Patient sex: F
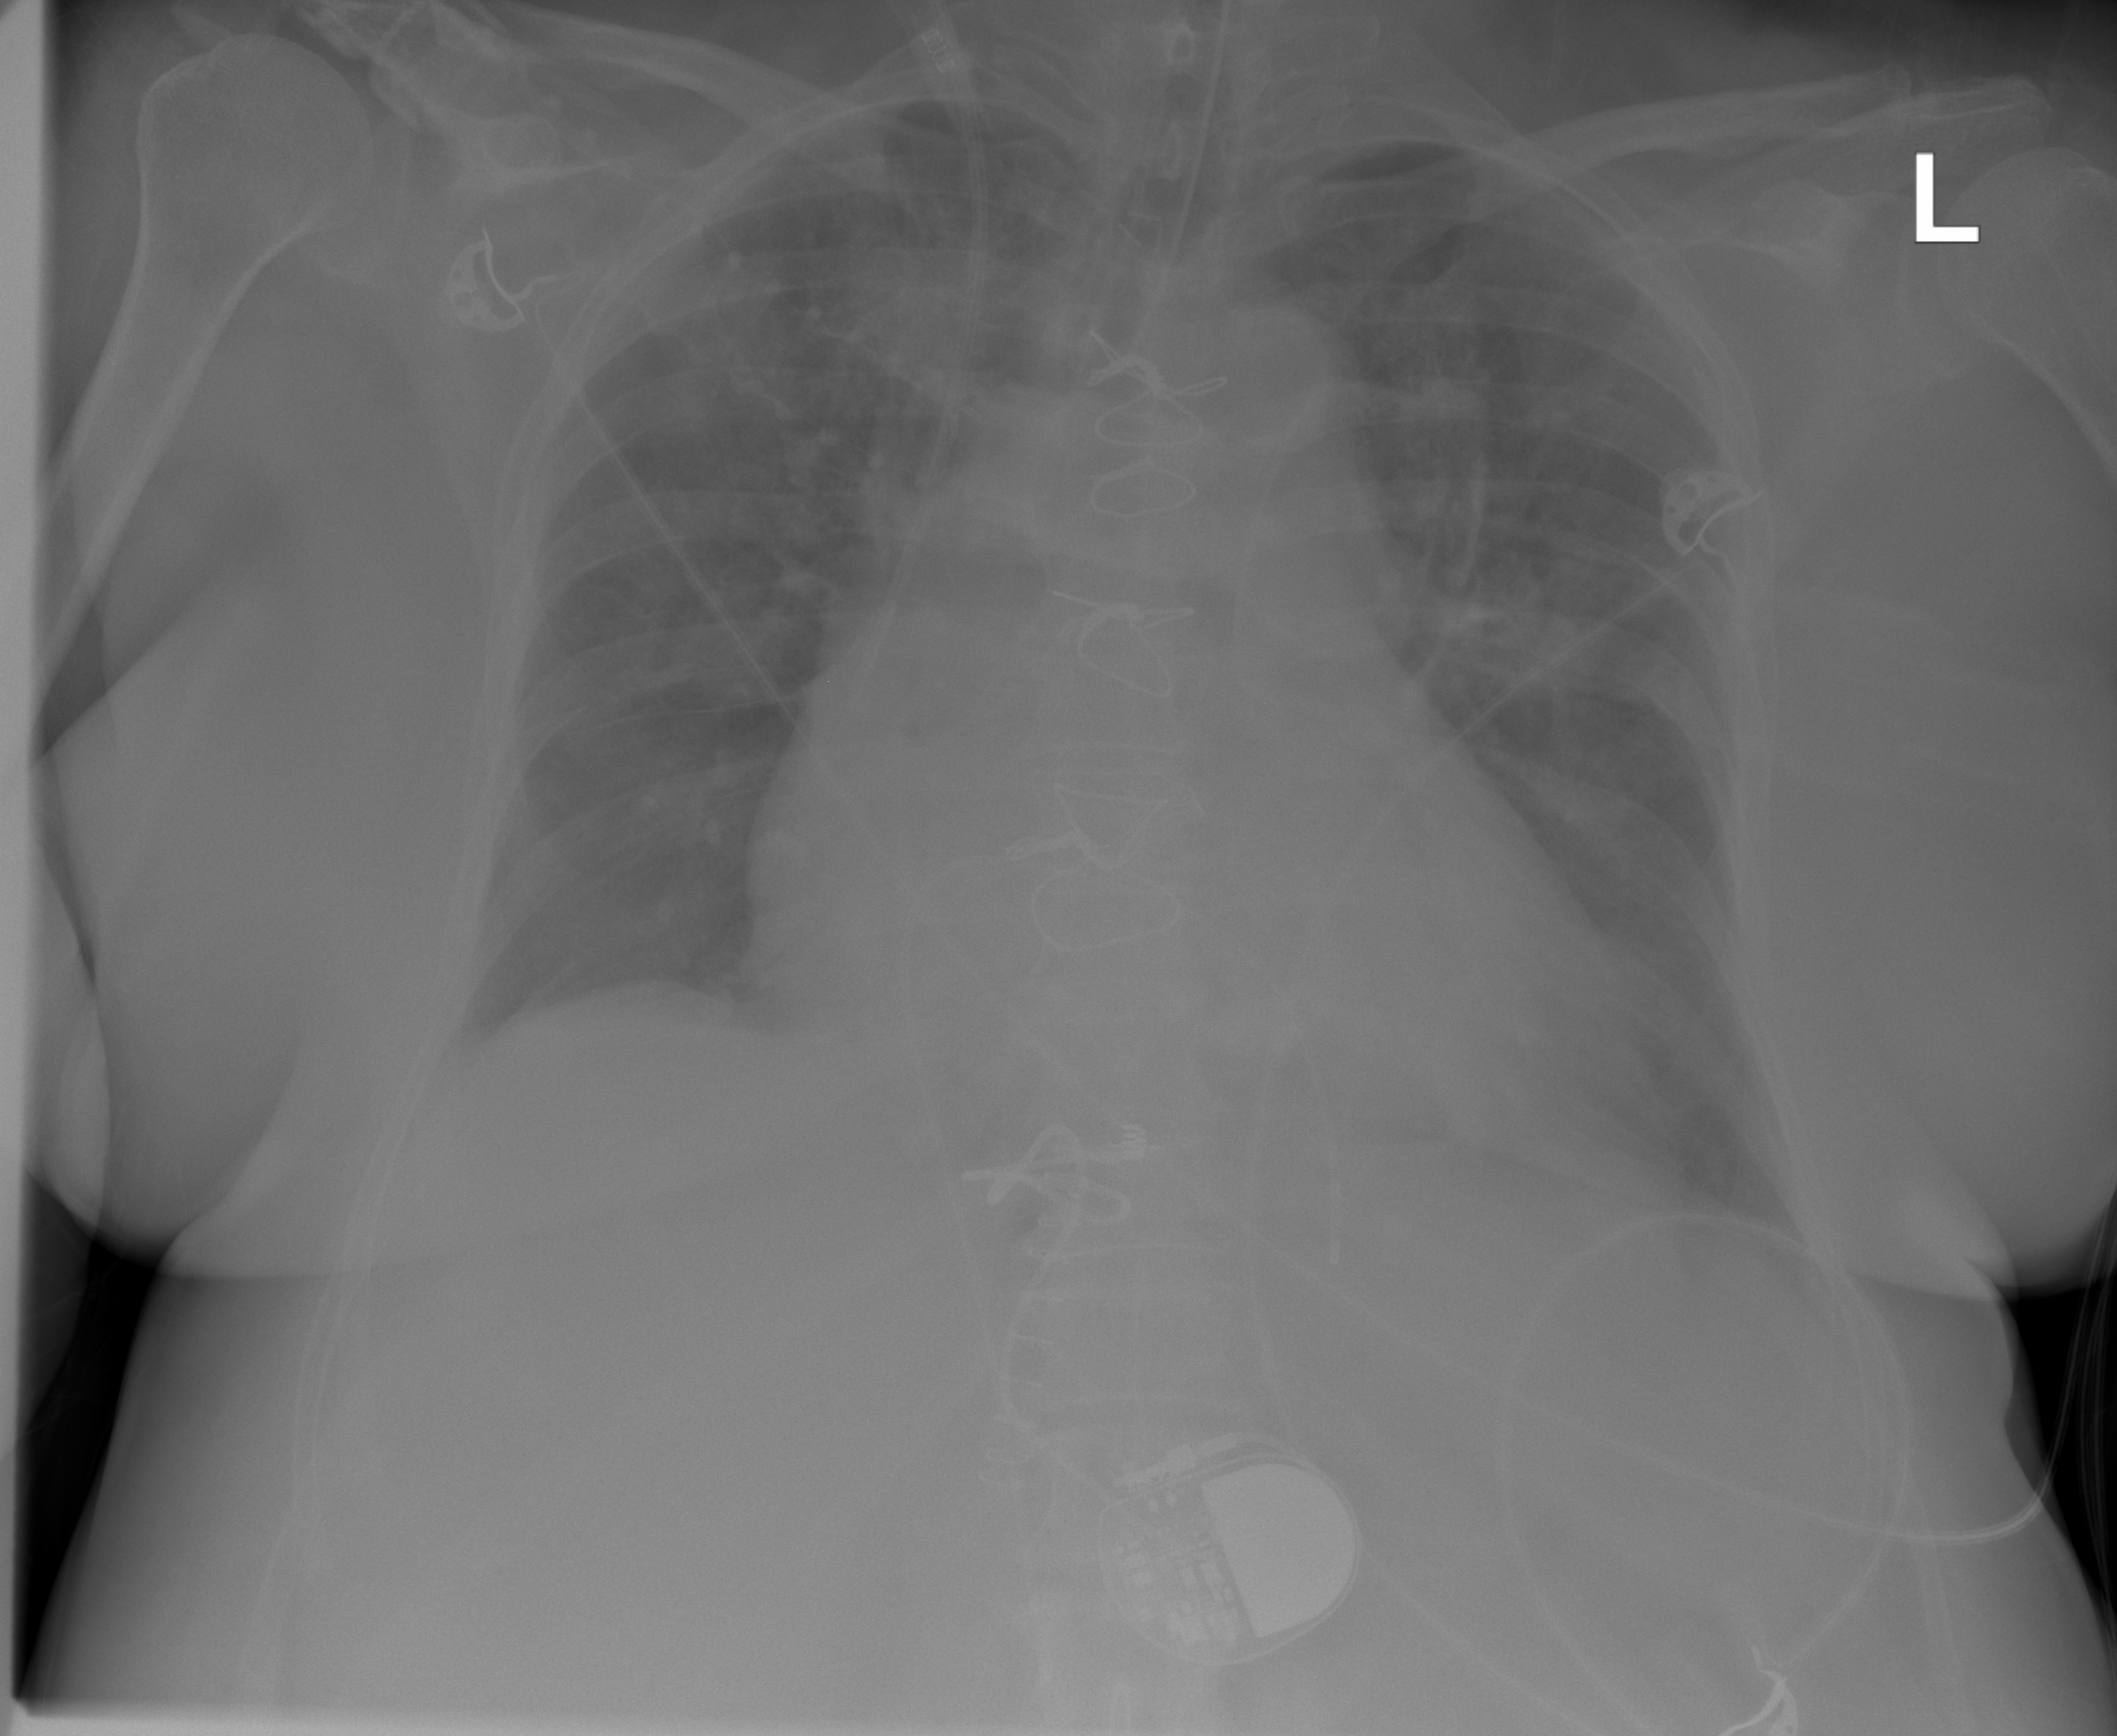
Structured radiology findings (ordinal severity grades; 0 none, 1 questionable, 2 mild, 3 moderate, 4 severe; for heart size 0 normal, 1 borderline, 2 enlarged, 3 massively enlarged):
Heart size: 2
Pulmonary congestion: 2
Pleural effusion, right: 1
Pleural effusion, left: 1
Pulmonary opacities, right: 2
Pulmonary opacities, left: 2
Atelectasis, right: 0
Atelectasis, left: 0